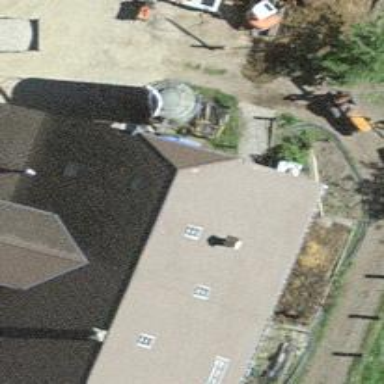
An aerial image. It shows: Farm building.